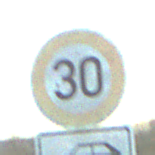
Verkehrszeichen: Geschwindigkeit30
Zusatzzeichen unten: HinweisDurchSinnbild14
Umgebung: Outdoor, Nature
Tageszeit: SunriseSunset
Wetter: PartlyCloudy
Licht: Natural
Jahreszeit: NotSpecified
Kontrast: MediumContrast